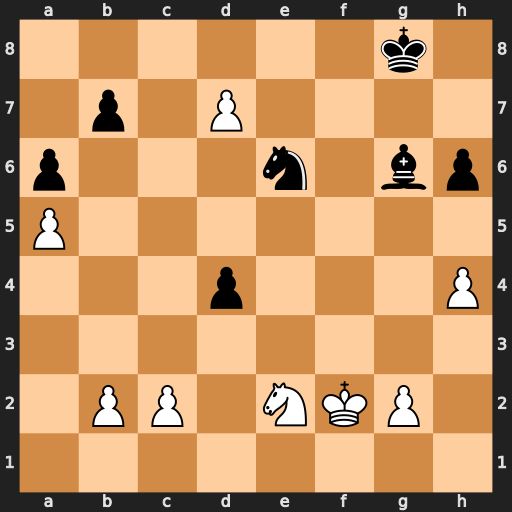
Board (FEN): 6k1/1p1P4/p3n1bp/P7/3p3P/8/1PP1NKP1/8
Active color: w
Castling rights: -
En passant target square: -
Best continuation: Nf4 Nd8 Nxg6